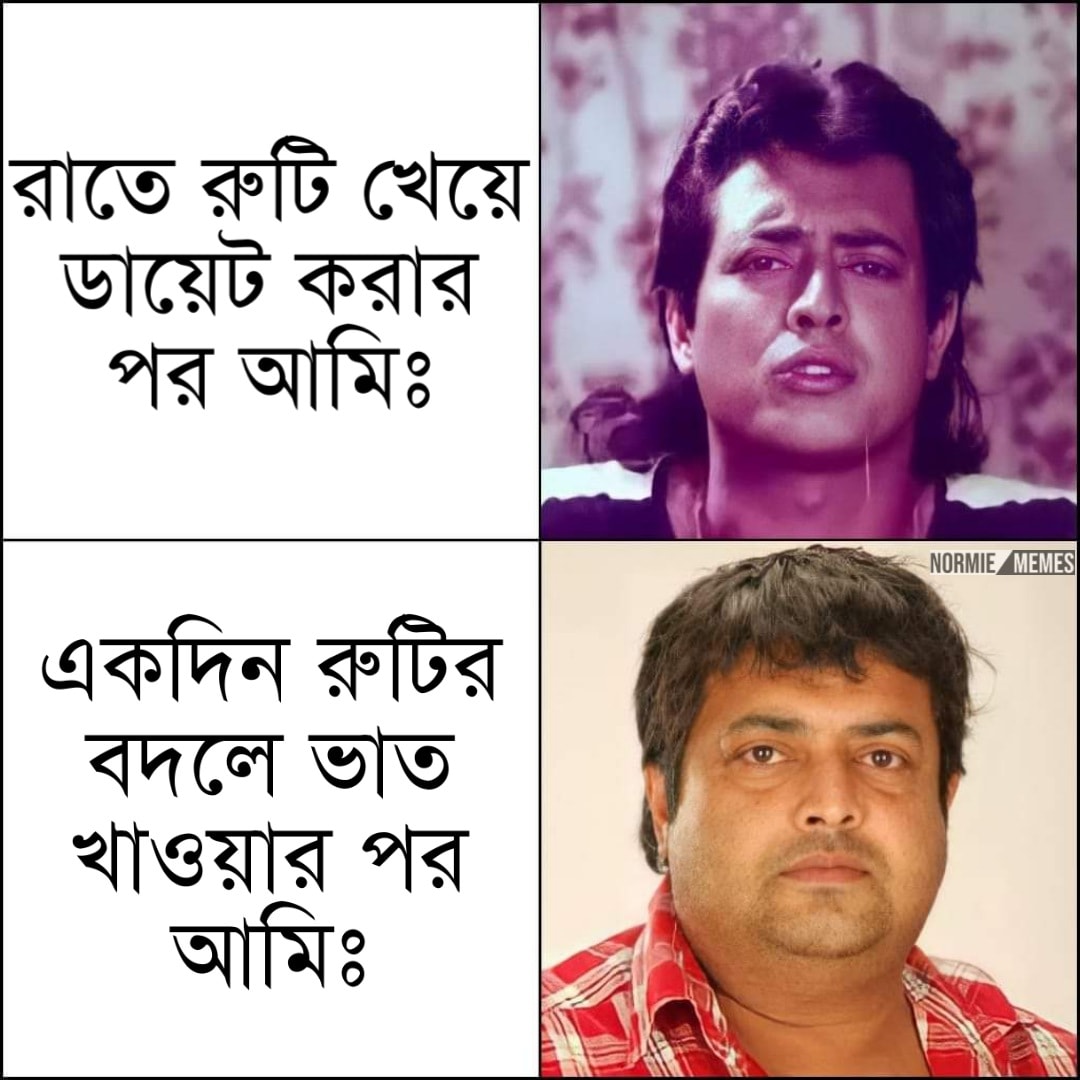
Text: রাতে রুটি খেয়ে ডায়েট করার পর আমি একদিন রুটির বদলে ভাত খাওয়ার পর আমি
Label: Non Hate